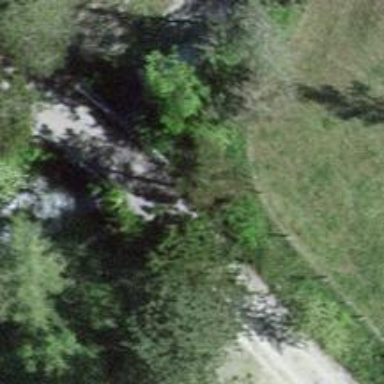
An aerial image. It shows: Unclassified road with bridge.